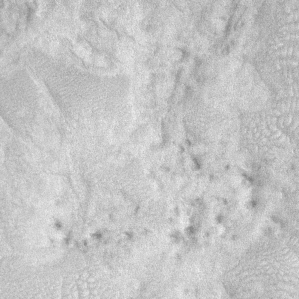
Label: frost